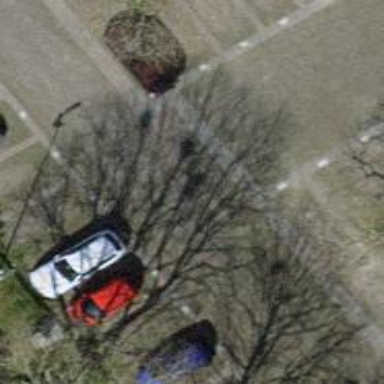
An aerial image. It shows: Parking aisle made of grass pavers.